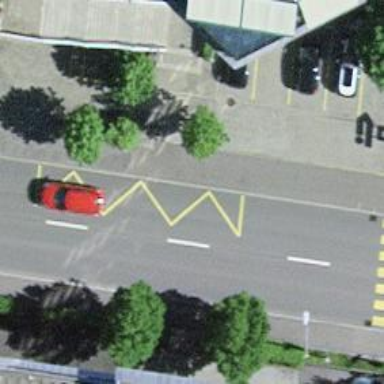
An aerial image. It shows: Bus stop equipped with public transport stop position.